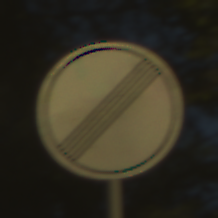
Verkehrszeichen: EndeSaemtlicherBegrenzungen
Umgebung: Outdoor, Nature
Tageszeit: MorningAfternoon
Wetter: Clear
Licht: Natural
Jahreszeit: Summer
Kontrast: HighContrast